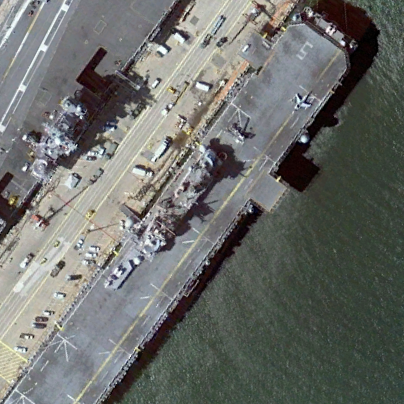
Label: assault